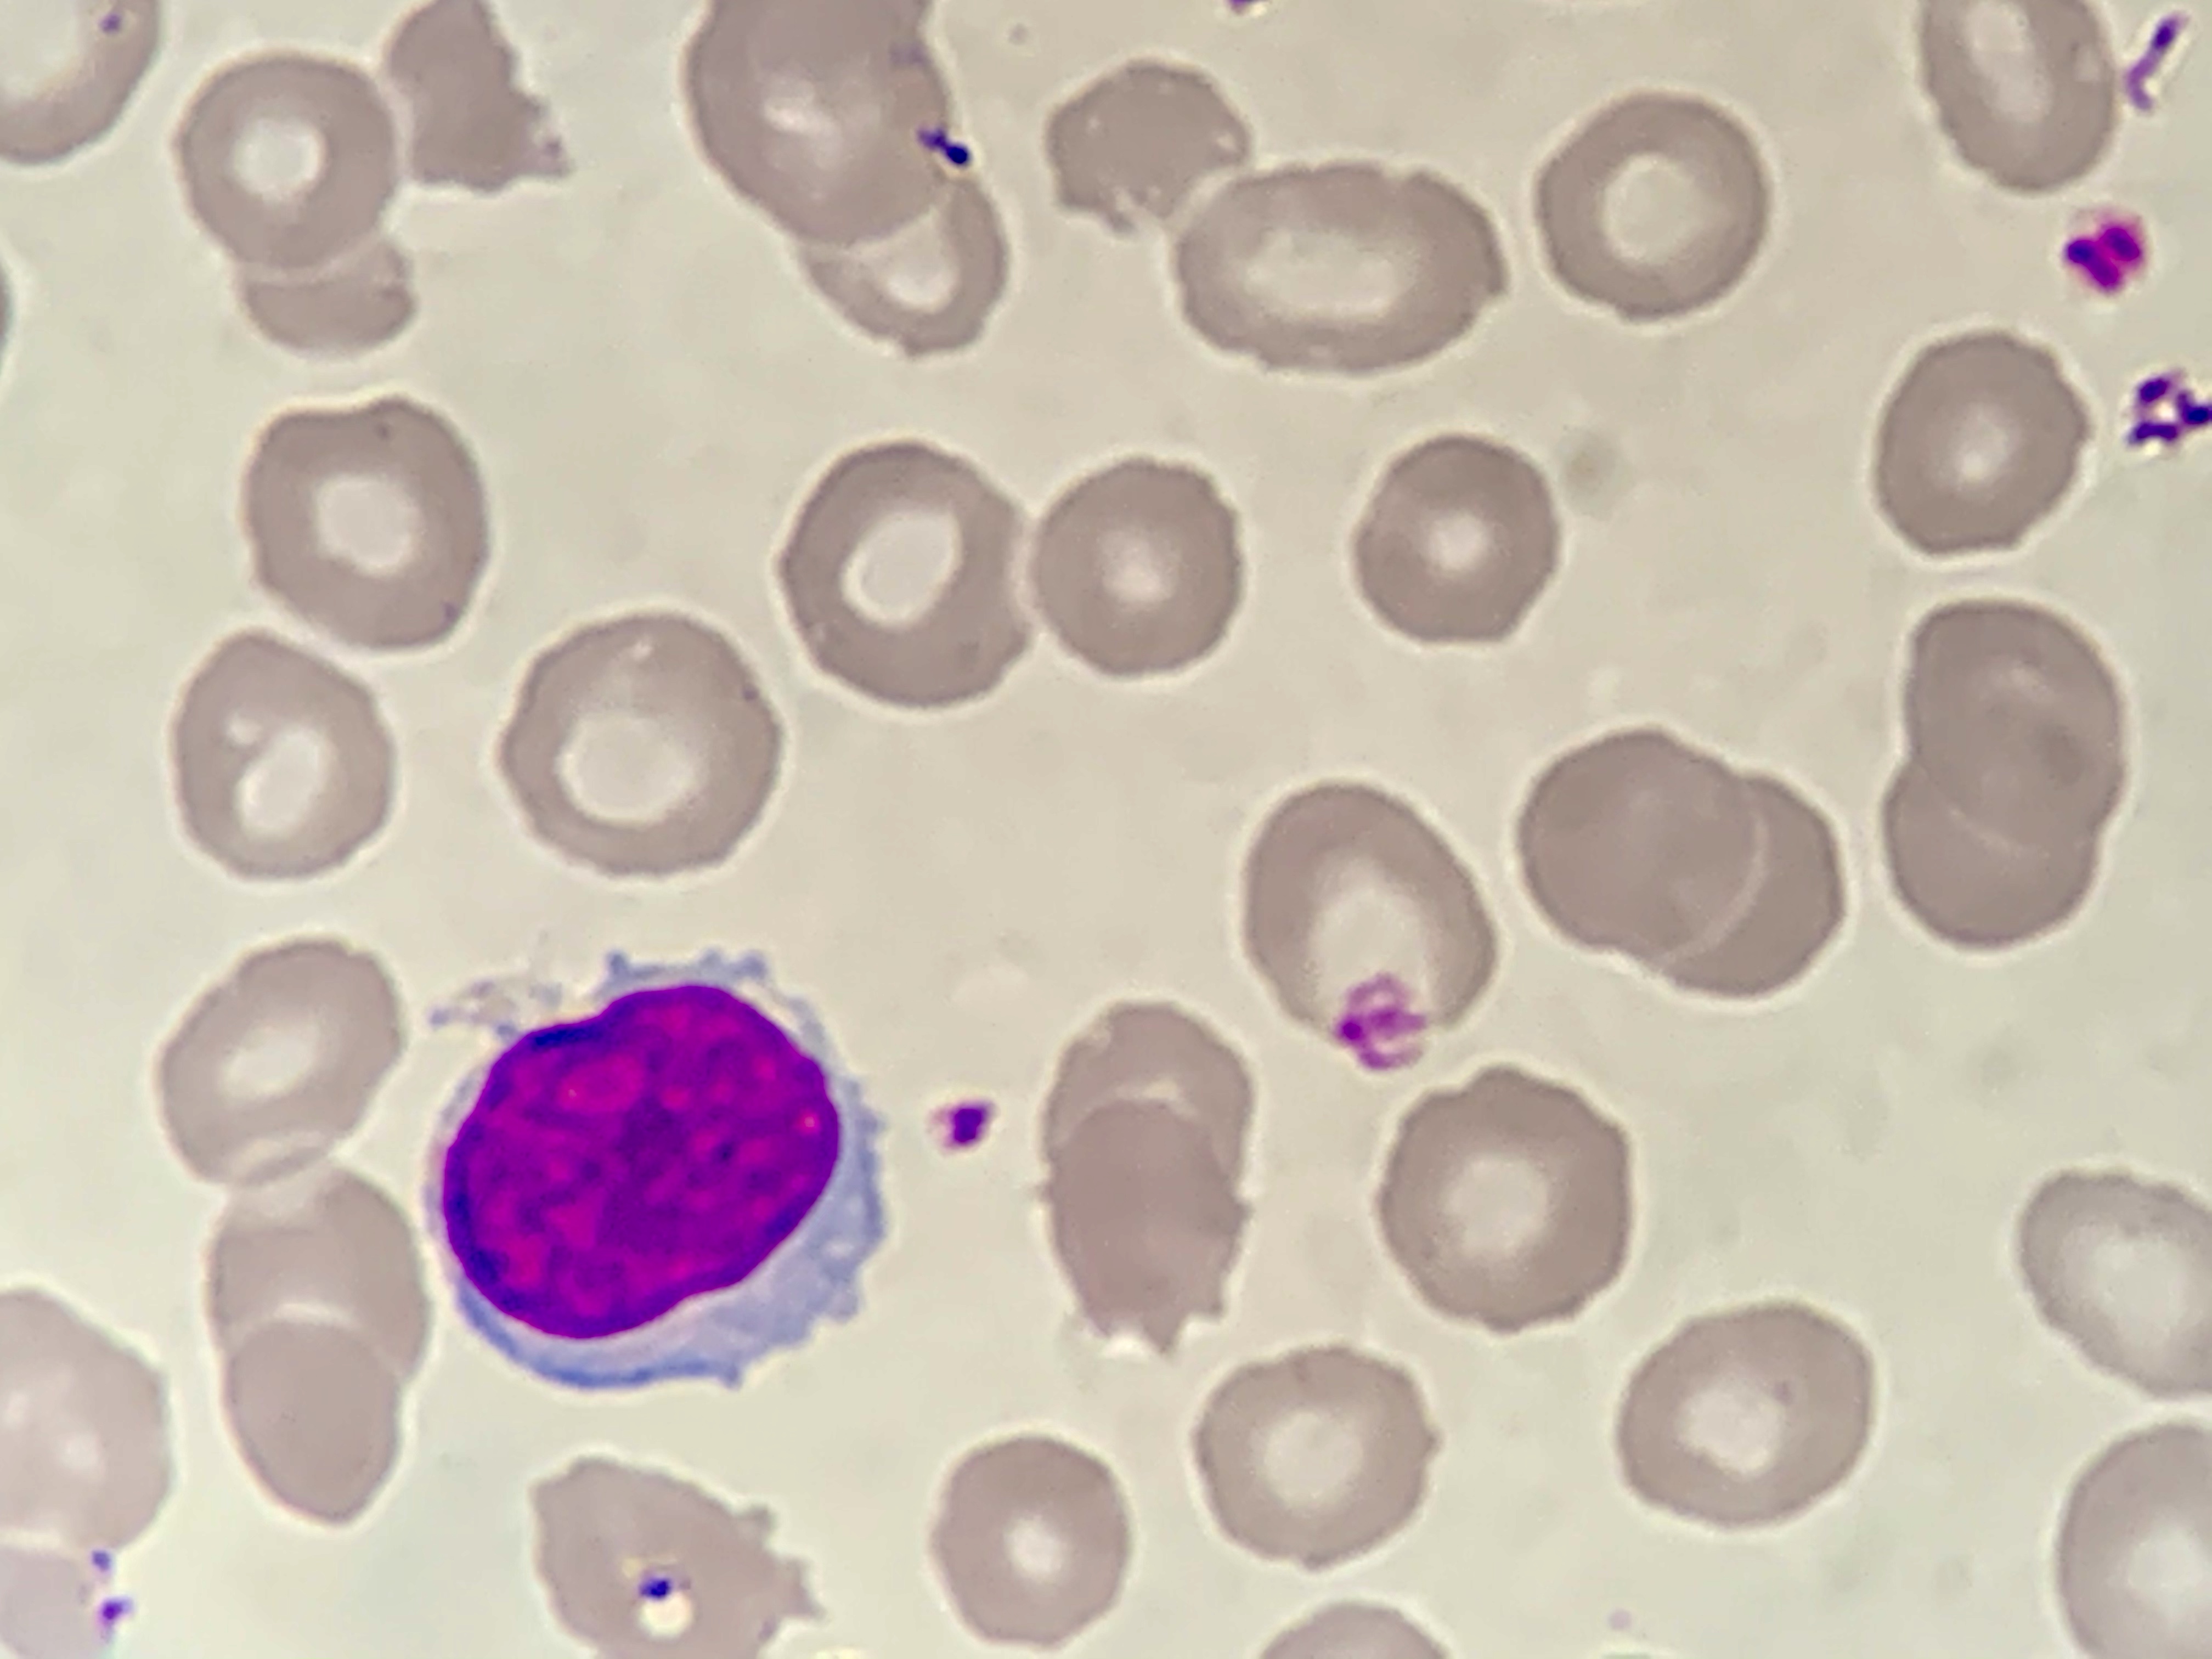
Cell type: LYMPHOCYTES